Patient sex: F
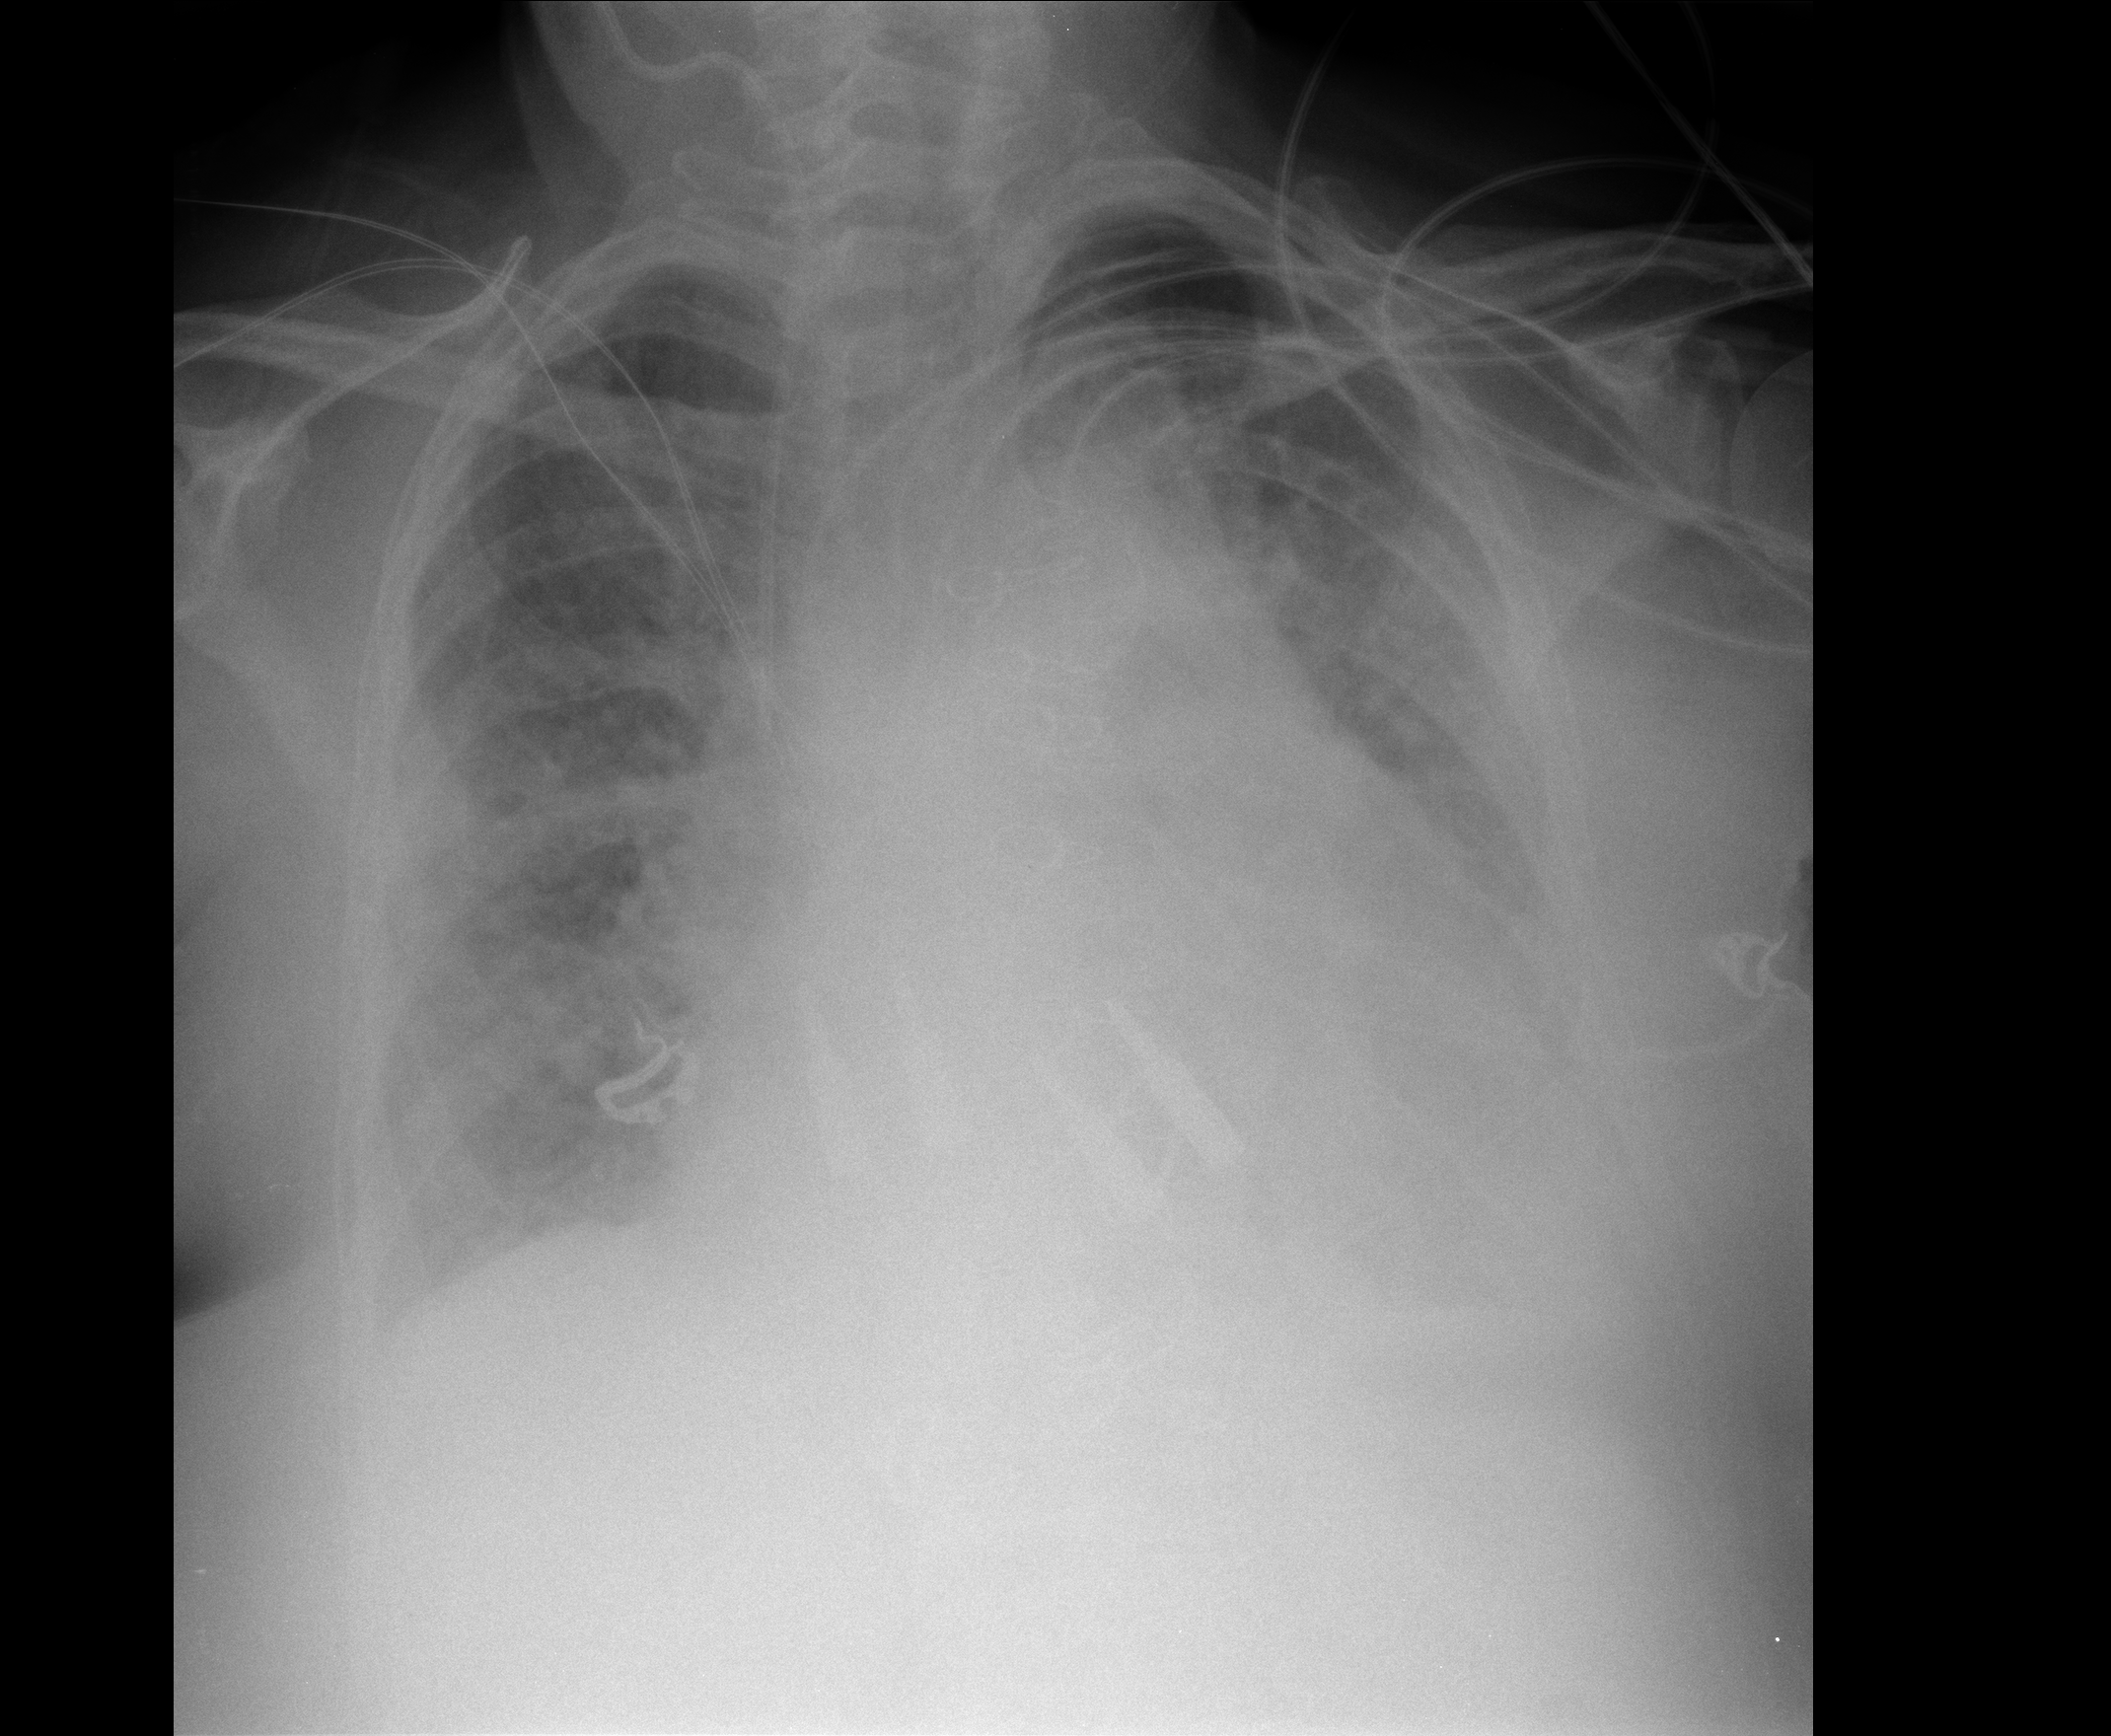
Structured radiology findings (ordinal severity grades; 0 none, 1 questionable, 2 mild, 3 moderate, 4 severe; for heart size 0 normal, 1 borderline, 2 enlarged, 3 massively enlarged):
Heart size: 3
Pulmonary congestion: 3
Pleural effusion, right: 2
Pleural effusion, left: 2
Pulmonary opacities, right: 2
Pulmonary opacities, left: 2
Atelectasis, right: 2
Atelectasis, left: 2